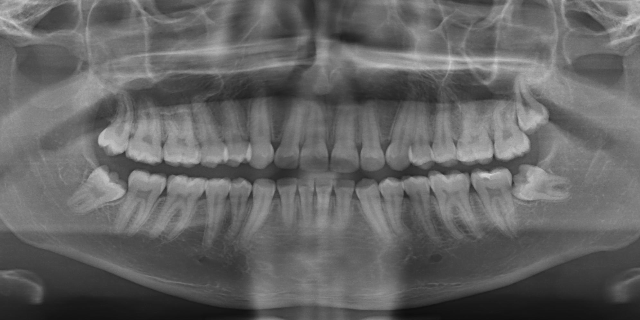
adult